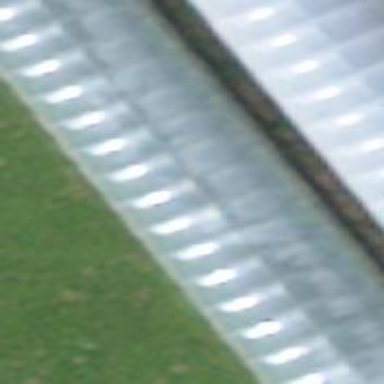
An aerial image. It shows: Greenhouse.